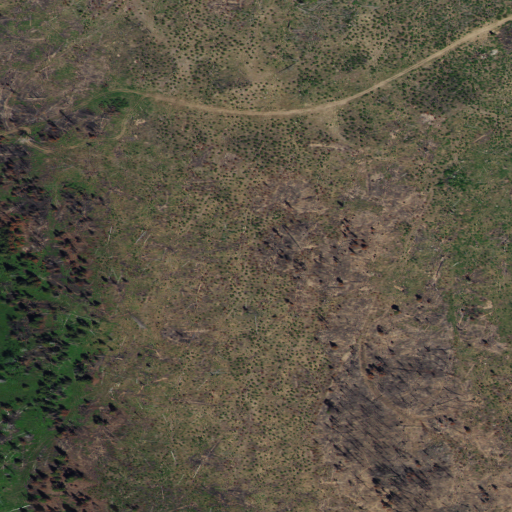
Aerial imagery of plain(s) in Idaho named Olive Meadows containing grassland, shrub, and woody wetlands